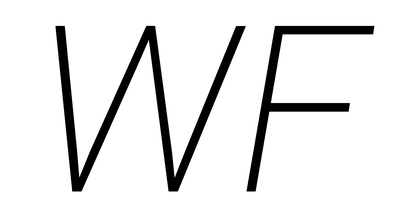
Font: Roboto-Italic_ExtraLight_Italic